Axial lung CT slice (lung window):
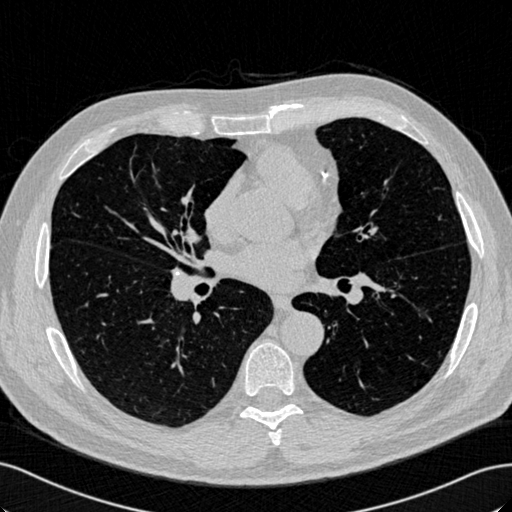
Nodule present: no